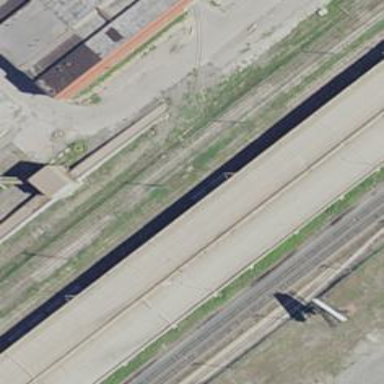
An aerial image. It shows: Disused railway spur service.